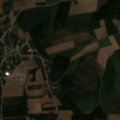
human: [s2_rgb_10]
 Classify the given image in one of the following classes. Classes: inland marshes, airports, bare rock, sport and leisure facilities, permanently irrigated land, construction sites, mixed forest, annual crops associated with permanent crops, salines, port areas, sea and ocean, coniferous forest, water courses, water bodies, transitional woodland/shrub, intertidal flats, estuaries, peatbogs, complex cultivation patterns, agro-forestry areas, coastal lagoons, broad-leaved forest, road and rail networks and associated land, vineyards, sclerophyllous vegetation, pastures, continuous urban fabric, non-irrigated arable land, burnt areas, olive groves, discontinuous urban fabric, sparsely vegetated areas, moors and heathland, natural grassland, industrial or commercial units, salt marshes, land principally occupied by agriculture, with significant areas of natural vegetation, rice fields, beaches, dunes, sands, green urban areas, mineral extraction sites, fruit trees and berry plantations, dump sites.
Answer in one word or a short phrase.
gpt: discontinuous urban fabric, non-irrigated arable land, complex cultivation patterns, land principally occupied by agriculture, with significant areas of natural vegetation, mixed forest